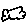
Label: cloud